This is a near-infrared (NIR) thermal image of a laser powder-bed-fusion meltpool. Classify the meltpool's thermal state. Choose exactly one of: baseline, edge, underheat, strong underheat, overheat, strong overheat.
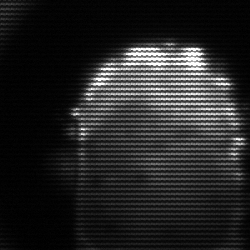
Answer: baseline